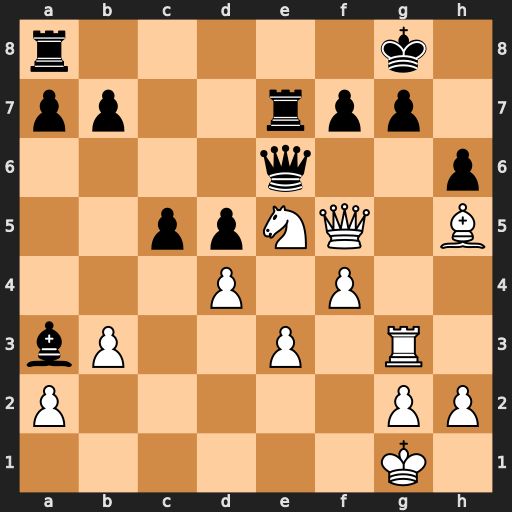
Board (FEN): r5k1/pp2rpp1/4q2p/2ppNQ1B/3P1P2/bP2P1R1/P5PP/6K1
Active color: w
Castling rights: -
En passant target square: -
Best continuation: Bxf7+ Qxf7 Nxf7